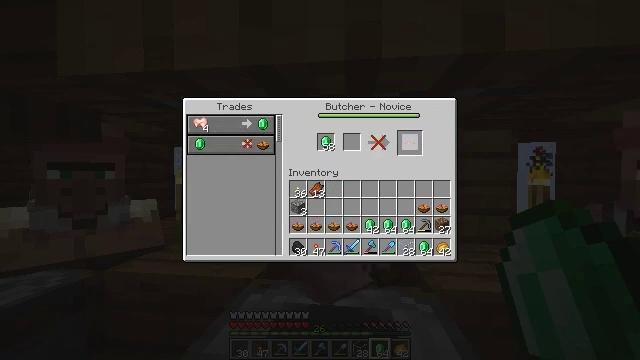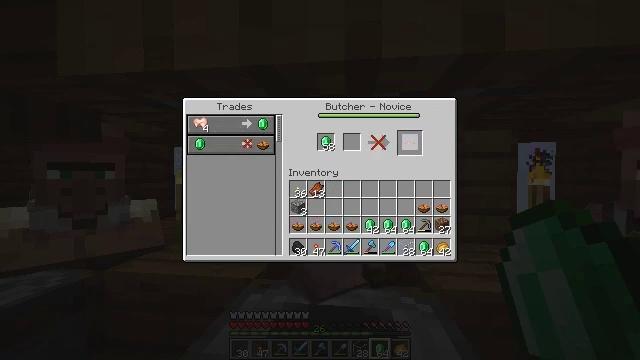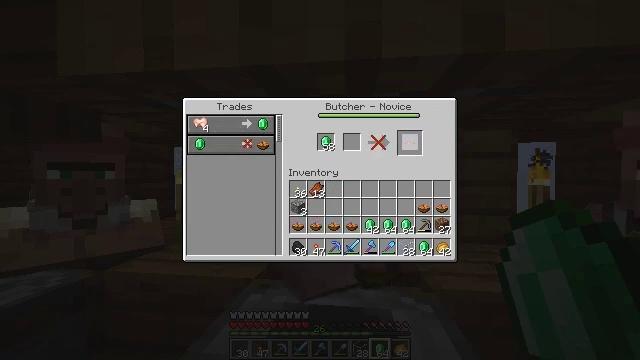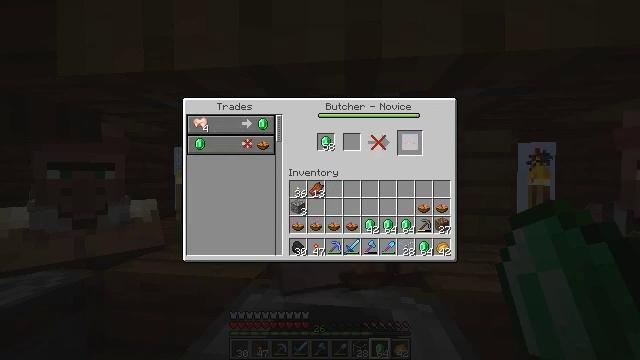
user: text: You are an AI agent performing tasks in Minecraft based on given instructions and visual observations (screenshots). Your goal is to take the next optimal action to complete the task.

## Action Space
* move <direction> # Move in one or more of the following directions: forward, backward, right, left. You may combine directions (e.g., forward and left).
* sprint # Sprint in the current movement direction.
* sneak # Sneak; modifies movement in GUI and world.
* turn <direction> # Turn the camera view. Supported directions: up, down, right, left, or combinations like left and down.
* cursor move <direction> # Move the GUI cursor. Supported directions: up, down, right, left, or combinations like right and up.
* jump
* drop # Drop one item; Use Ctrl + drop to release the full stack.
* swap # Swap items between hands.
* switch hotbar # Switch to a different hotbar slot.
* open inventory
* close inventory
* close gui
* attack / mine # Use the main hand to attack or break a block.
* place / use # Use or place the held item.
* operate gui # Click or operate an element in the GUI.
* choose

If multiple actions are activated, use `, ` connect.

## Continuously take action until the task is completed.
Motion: motion action
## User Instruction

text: Combine ingredients at the crafting table to get rabbit stew.
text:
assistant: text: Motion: sneak, operate gui
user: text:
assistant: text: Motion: sneak
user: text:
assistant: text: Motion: sneak
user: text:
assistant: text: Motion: sneak